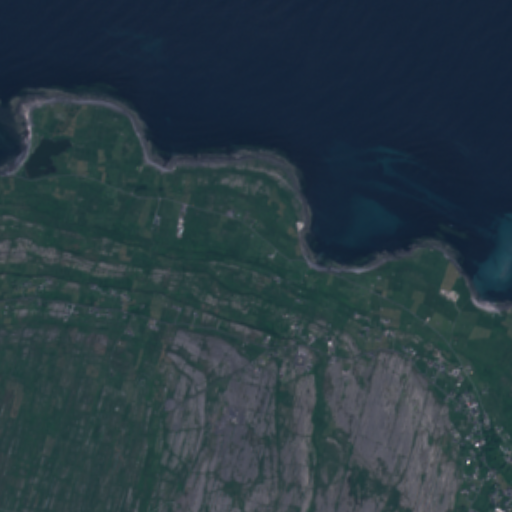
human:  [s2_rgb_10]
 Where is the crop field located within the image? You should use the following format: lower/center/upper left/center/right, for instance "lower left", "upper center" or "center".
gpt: The crop field is located in the center right of the image.
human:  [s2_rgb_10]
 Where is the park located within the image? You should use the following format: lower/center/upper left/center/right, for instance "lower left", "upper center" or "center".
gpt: The park is located in the lower right of the image.
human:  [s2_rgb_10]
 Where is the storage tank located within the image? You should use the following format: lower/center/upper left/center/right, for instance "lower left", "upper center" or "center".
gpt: The storage tank is located in the center of the image.
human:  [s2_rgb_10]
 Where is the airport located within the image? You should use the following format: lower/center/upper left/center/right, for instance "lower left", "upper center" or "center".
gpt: There is no airport in the image.